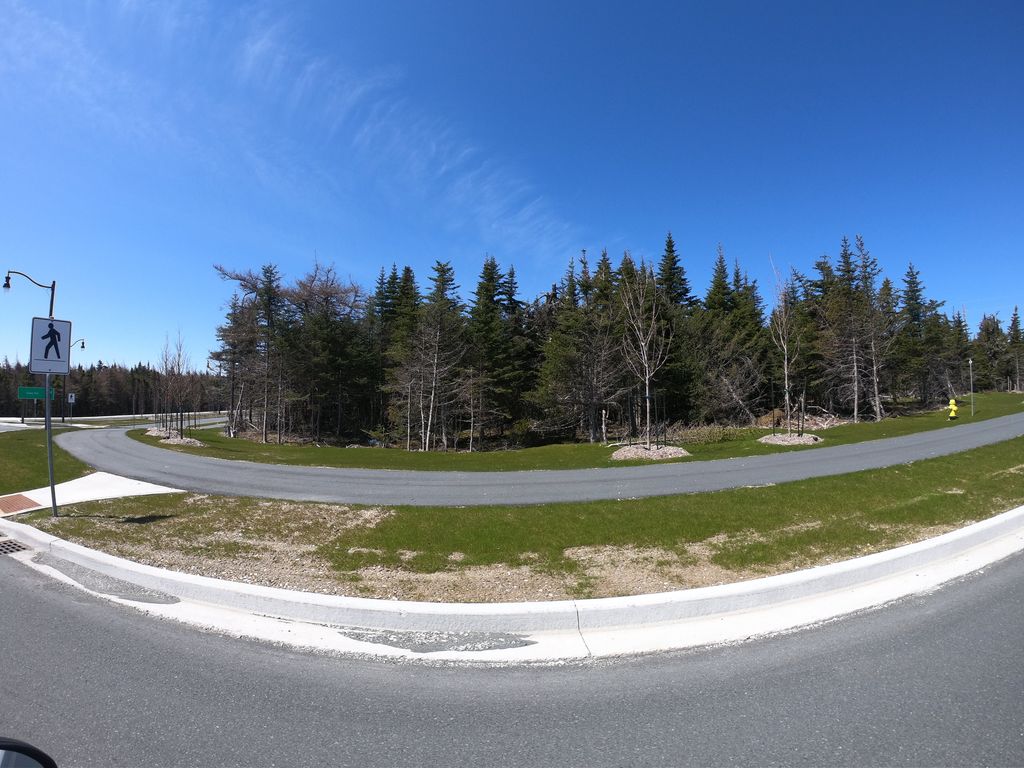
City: st_johns